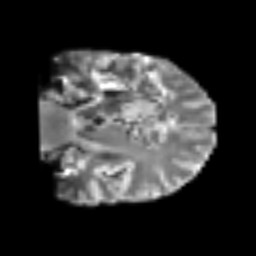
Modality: T2w
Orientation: coronal
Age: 50
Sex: male
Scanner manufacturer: siemens
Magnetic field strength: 3 T
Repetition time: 6.1 s
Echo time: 0.101 s